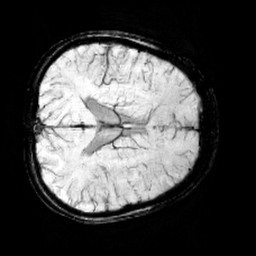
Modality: minIP
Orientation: axial
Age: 12
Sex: female
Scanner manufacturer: siemens
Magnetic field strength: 3 T
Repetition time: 0.027 s
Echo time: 0.02 s